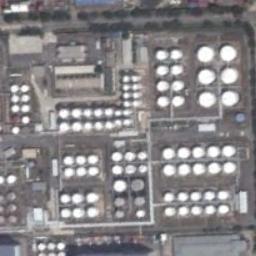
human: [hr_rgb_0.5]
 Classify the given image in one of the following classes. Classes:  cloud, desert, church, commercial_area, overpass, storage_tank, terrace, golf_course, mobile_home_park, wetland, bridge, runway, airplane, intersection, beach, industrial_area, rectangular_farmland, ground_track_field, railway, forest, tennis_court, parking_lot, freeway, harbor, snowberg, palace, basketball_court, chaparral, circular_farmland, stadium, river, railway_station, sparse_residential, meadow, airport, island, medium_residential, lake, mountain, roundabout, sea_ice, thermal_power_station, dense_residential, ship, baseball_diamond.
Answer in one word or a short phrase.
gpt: storage_tank